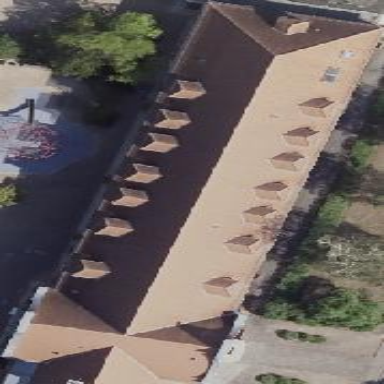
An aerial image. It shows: School building with gabled roof.